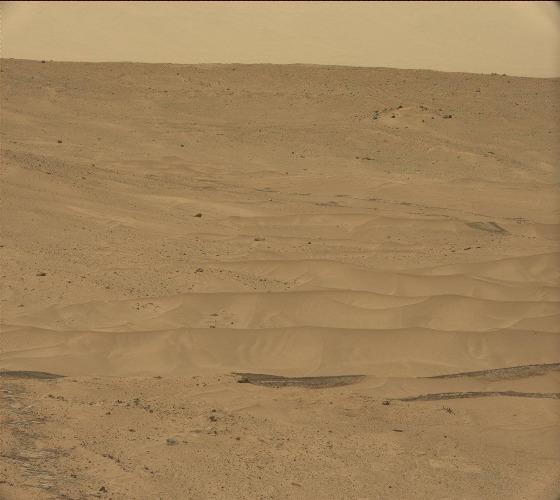
Terrain classes present: Gravel / Sand / Soil, Sky / Distant Mountains, Track